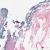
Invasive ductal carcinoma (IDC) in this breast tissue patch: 0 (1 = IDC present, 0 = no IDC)